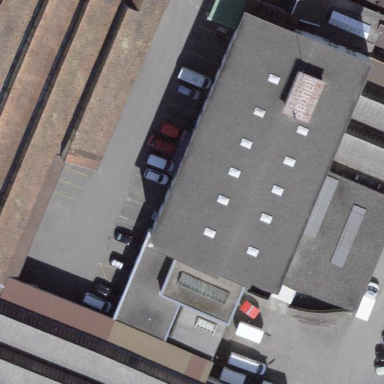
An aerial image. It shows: Office building.